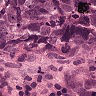
Metastatic tissue present: yes